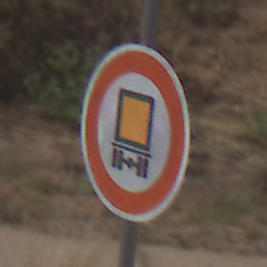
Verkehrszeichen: VerbotKennzeichnungspflichtigeKraftfahrzeugeGefaehrlicheGueter
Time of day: Midday
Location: Outdoor (RoadRail)
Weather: Clear
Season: NotSpecified
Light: Natural